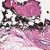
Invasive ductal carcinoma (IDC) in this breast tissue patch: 0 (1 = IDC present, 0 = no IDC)